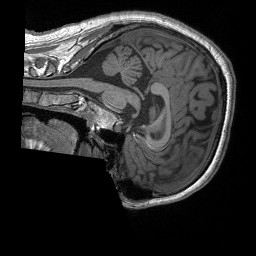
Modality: T1w
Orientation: sagittal
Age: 23
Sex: male
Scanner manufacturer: siemens
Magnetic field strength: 3 T
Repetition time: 1.56 s
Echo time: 0.00207 s